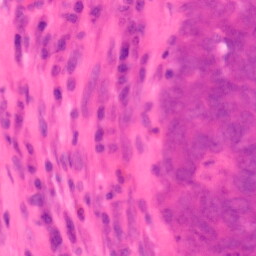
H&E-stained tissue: Colon